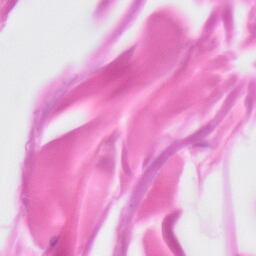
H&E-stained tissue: Skin